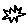
Label: star